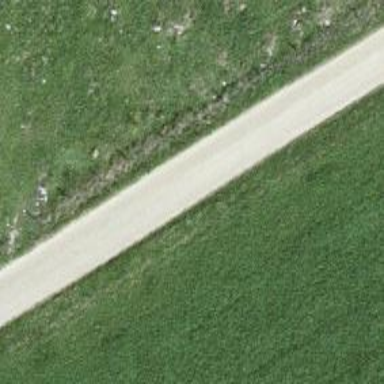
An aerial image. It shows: Paved track road with grade1 track type.